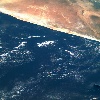
Label: water